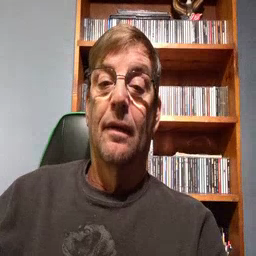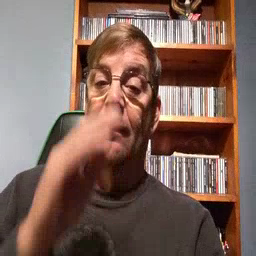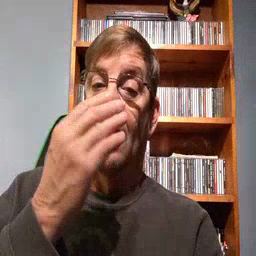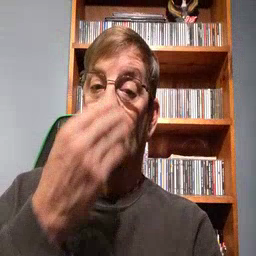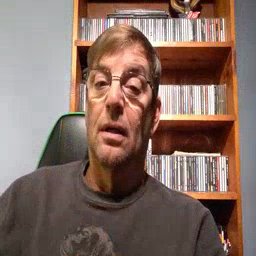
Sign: flower